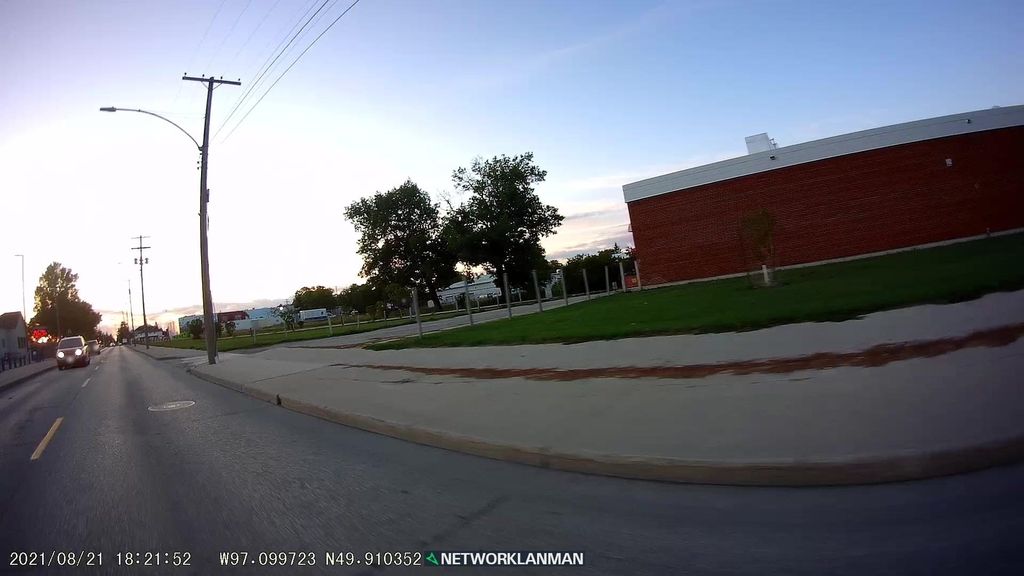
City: winnipeg